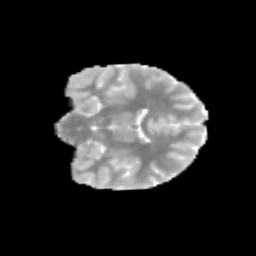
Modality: MD
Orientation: coronal
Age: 11
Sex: female
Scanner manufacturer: siemens
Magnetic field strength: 3 T
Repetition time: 3.8 s
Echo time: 0.07 s